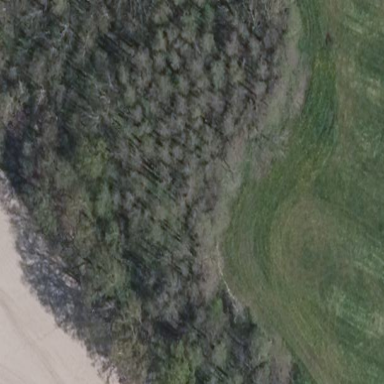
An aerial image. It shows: Forest area.